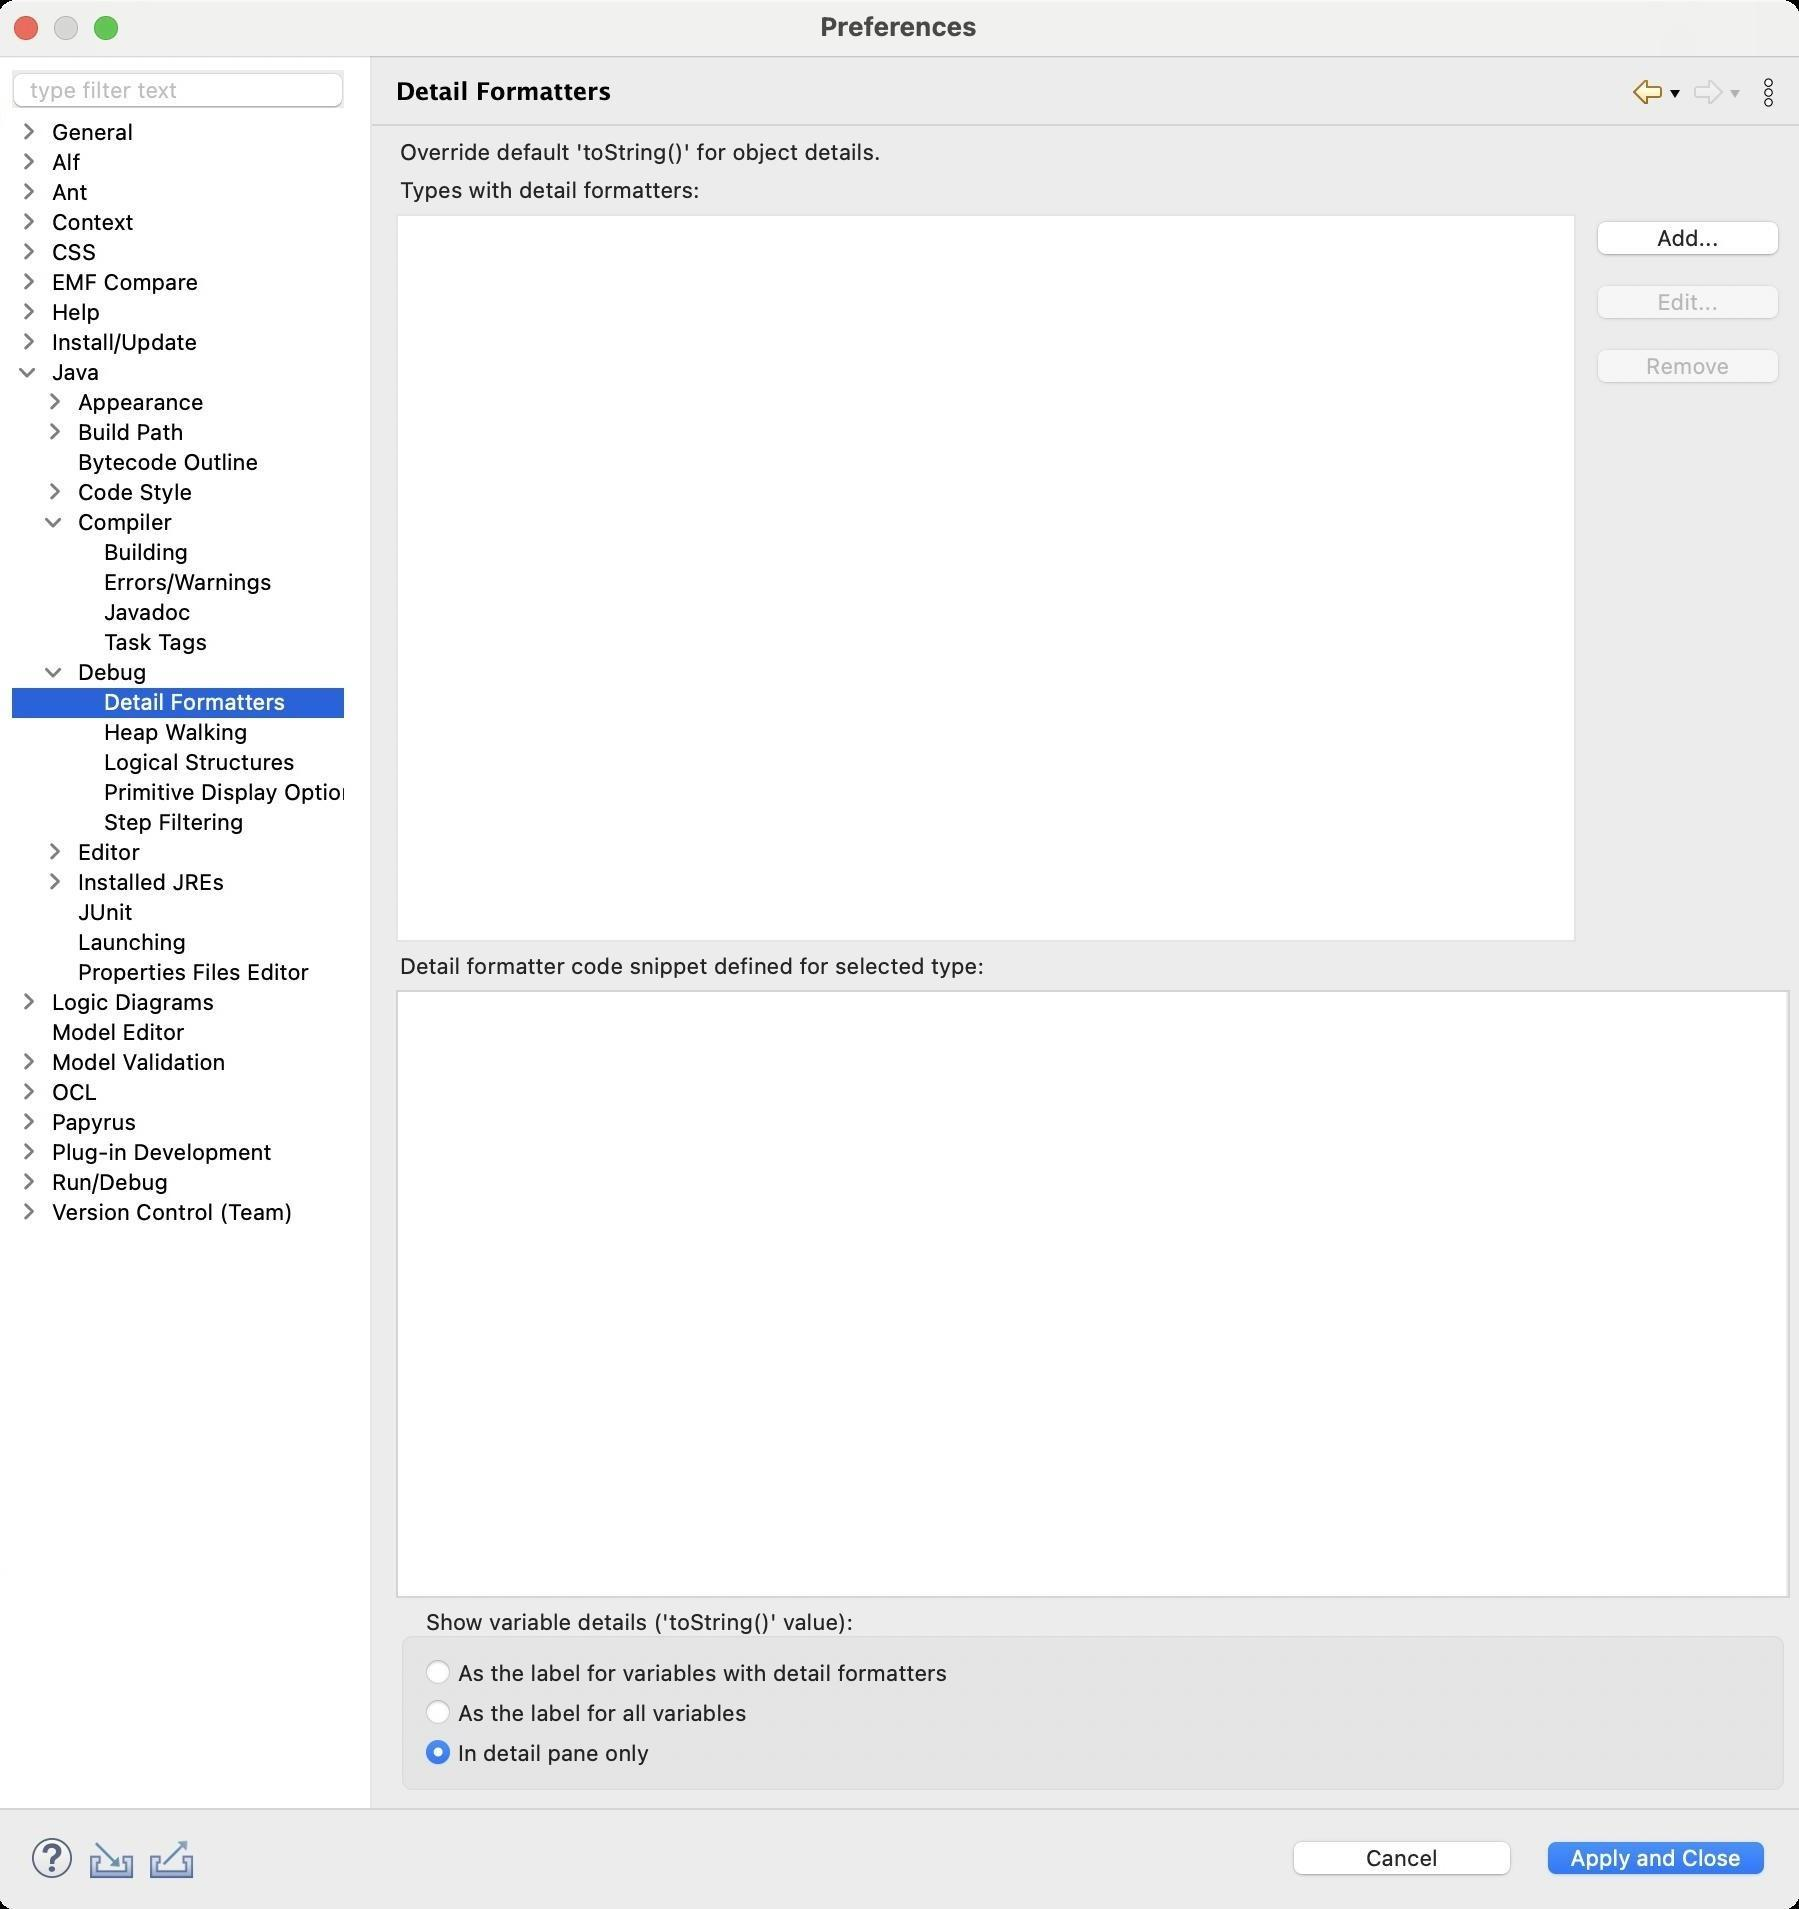
Accessibility tree:
{"name": "Preferences", "role": "AXWindow", "description": null, "role_description": "standard window", "value": null, "position": "480.00;95.00", "size": "901;955", "children": [{"name": "Apply_and_Close", "role": "AXButton", "description": null, "role_description": "button", "value": null, "position": "769.00;917.00", "size": "120;27", "children": []}, {"name": "Cancel", "role": "AXButton", "description": null, "role_description": "button", "value": null, "position": "642.00;917.00", "size": "120;27", "children": []}, {"name": null, "role": "AXToolbar", "description": null, "role_description": "toolbar", "value": null, "position": "12.00;915.00", "size": "90;30", "children": [{"name": "Help", "role": "AXCheckBox", "description": null, "role_description": "checkbox", "value": 0, "position": "12.00;915.00", "size": "30;30", "children": []}, {"name": "Import", "role": "AXButton", "description": null, "role_description": "button", "value": null, "position": "42.00;915.00", "size": "30;30", "children": []}, {"name": "Export", "role": "AXButton", "description": null, "role_description": "button", "value": null, "position": "72.00;915.00", "size": "30;30", "children": []}]}, {"name": null, "role": "AXScrollArea", "description": null, "role_description": "scroll area", "value": null, "position": "199.00;69.00", "size": "697;830", "children": [{"name": null, "role": "AXGroup", "description": null, "role_description": "group", "value": null, "position": "199.00;804.00", "size": "697;95", "children": [{"name": "In_detail_pane_only", "role": "AXRadioButton", "description": null, "role_description": "radio button", "value": 1, "position": "213.00;869.00", "size": "117;15", "children": []}, {"name": "As_the_label_for_all_variables", "role": "AXRadioButton", "description": null, "role_description": "radio button", "value": 0, "position": "213.00;849.00", "size": "166;15", "children": []}, {"name": "As_the_label_for_variables_with_detail_formatters", "role": "AXRadioButton", "description": null, "role_description": "radio button", "value": 0, "position": "213.00;829.00", "size": "266;15", "children": []}, {"name": null, "role": "AXStaticText", "description": null, "role_description": "text", "value": "Show variable details ('toString()' value):", "position": "210.00;804.00", "size": "222;14", "children": []}]}, {"name": null, "role": "AXScrollArea", "description": null, "role_description": "scroll area", "value": null, "position": "199.00;495.00", "size": "697;304", "children": [{"name": "Detail_formatter_code_snippet_defined_for_selected_type:", "role": "AXTextArea", "description": "", "role_description": "text entry area", "value": "", "position": "200.00;496.00", "size": "694;302", "children": []}, {"name": null, "role": "AXScrollBar", "description": null, "role_description": "scroll bar", "value": 1.0, "position": "200.00;782.00", "size": "695;16", "children": []}, {"name": null, "role": "AXScrollBar", "description": null, "role_description": "scroll bar", "value": 1.0, "position": "879.00;496.00", "size": "16;302", "children": []}]}, {"name": null, "role": "AXStaticText", "description": null, "role_description": "text", "value": "Detail formatter code snippet defined for selected type:", "position": "199.00;476.00", "size": "697;14", "children": []}, {"name": "Remove", "role": "AXButton", "description": null, "role_description": "button", "value": null, "position": "794.00;171.00", "size": "102;27", "children": []}, {"name": "Edit...", "role": "AXButton", "description": null, "role_description": "button", "value": null, "position": "794.00;139.00", "size": "102;27", "children": []}, {"name": "Add...", "role": "AXButton", "description": null, "role_description": "button", "value": null, "position": "794.00;107.00", "size": "102;27", "children": []}, {"name": null, "role": "AXScrollArea", "description": null, "role_description": "scroll area", "value": null, "position": "199.00;107.00", "size": "590;364", "children": [{"name": null, "role": "AXTable", "description": null, "role_description": "table", "value": null, "position": "200.00;108.00", "size": "588;362", "children": [{"name": null, "role": "AXColumn", "description": null, "role_description": "column", "value": null, "position": "200.00;108.00", "size": "15;362", "children": []}, {"name": null, "role": "AXColumn", "description": null, "role_description": "column", "value": null, "position": "215.00;108.00", "size": "6;362", "children": []}]}]}, {"name": null, "role": "AXStaticText", "description": null, "role_description": "text", "value": "Types with detail formatters:", "position": "199.00;88.00", "size": "154;14", "children": []}, {"name": null, "role": "AXStaticText", "description": null, "role_description": "text", "value": "Override default 'toString()' for object details.", "position": "199.00;69.00", "size": "697;14", "children": []}]}, {"name": null, "role": "AXToolbar", "description": "", "role_description": "toolbar", "value": null, "position": "814.00;35.00", "size": "82;22", "children": [{"name": "Back_to_Debug", "role": "AXMenuButton", "description": null, "role_description": "menu button", "value": null, "position": "814.00;35.00", "size": "22;22", "children": []}, {"name": "Forward", "role": "AXMenuButton", "description": null, "role_description": "menu button", "value": null, "position": "844.00;35.00", "size": "22;22", "children": []}, {"name": "Additional_Dialog_Actions", "role": "AXButton", "description": null, "role_description": "button", "value": null, "position": "874.00;35.00", "size": "22;22", "children": []}]}, {"name": null, "role": "AXStaticText", "description": "", "role_description": "text", "value": "Detail Formatters", "position": "196.00;35.00", "size": "611;21", "children": []}, {"name": null, "role": "AXSplitter", "description": null, "role_description": "splitter", "value": 180, "position": "180.00;28.00", "size": "5;876", "children": []}, {"name": null, "role": "AXScrollArea", "description": null, "role_description": "scroll area", "value": null, "position": "7.00;59.00", "size": "166;845", "children": [{"name": null, "role": "AXOutline", "description": null, "role_description": "outline", "value": null, "position": "7.00;59.00", "size": "178;845", "children": [{"name": null, "role": "AXRow", "description": null, "role_description": "outline row", "value": null, "position": "7.00;59.00", "size": "178;15", "children": [{"name": null, "role": "AXGroup", "description": null, "role_description": "group", "value": null, "position": "7.00;59.00", "size": "178;15", "children": [{"name": null, "role": "AXDisclosureTriangle", "description": null, "role_description": "disclosure triangle", "value": 0, "position": "9.00;59.00", "size": "12;14", "children": []}, {"name": null, "role": "AXStaticText", "description": null, "role_description": "text", "value": "General", "position": "25.00;59.00", "size": "159;14", "children": []}]}]}, {"name": null, "role": "AXRow", "description": null, "role_description": "outline row", "value": null, "position": "7.00;74.00", "size": "178;15", "children": [{"name": null, "role": "AXGroup", "description": null, "role_description": "group", "value": null, "position": "7.00;74.00", "size": "178;15", "children": [{"name": null, "role": "AXDisclosureTriangle", "description": null, "role_description": "disclosure triangle", "value": 0, "position": "9.00;74.00", "size": "12;14", "children": []}, {"name": null, "role": "AXStaticText", "description": null, "role_description": "text", "value": "Alf", "position": "25.00;74.00", "size": "159;14", "children": []}]}]}, {"name": null, "role": "AXRow", "description": null, "role_description": "outline row", "value": null, "position": "7.00;89.00", "size": "178;15", "children": [{"name": null, "role": "AXGroup", "description": null, "role_description": "group", "value": null, "position": "7.00;89.00", "size": "178;15", "children": [{"name": null, "role": "AXDisclosureTriangle", "description": null, "role_description": "disclosure triangle", "value": 0, "position": "9.00;89.00", "size": "12;14", "children": []}, {"name": null, "role": "AXStaticText", "description": null, "role_description": "text", "value": "Ant", "position": "25.00;89.00", "size": "159;14", "children": []}]}]}, {"name": null, "role": "AXRow", "description": null, "role_description": "outline row", "value": null, "position": "7.00;104.00", "size": "178;15", "children": [{"name": null, "role": "AXGroup", "description": null, "role_description": "group", "value": null, "position": "7.00;104.00", "size": "178;15", "children": [{"name": null, "role": "AXDisclosureTriangle", "description": null, "role_description": "disclosure triangle", "value": 0, "position": "9.00;104.00", "size": "12;14", "children": []}, {"name": null, "role": "AXStaticText", "description": null, "role_description": "text", "value": "Context", "position": "25.00;104.00", "size": "159;14", "children": []}]}]}, {"name": null, "role": "AXRow", "description": null, "role_description": "outline row", "value": null, "position": "7.00;119.00", "size": "178;15", "children": [{"name": null, "role": "AXGroup", "description": null, "role_description": "group", "value": null, "position": "7.00;119.00", "size": "178;15", "children": [{"name": null, "role": "AXDisclosureTriangle", "description": null, "role_description": "disclosure triangle", "value": 0, "position": "9.00;119.00", "size": "12;14", "children": []}, {"name": null, "role": "AXStaticText", "description": null, "role_description": "text", "value": "CSS", "position": "25.00;119.00", "size": "159;14", "children": []}]}]}, {"name": null, "role": "AXRow", "description": null, "role_description": "outline row", "value": null, "position": "7.00;134.00", "size": "178;15", "children": [{"name": null, "role": "AXGroup", "description": null, "role_description": "group", "value": null, "position": "7.00;134.00", "size": "178;15", "children": [{"name": null, "role": "AXDisclosureTriangle", "description": null, "role_description": "disclosure triangle", "value": 0, "position": "9.00;134.00", "size": "12;14", "children": []}, {"name": null, "role": "AXStaticText", "description": null, "role_description": "text", "value": "EMF Compare", "position": "25.00;134.00", "size": "159;14", "children": []}]}]}, {"name": null, "role": "AXRow", "description": null, "role_description": "outline row", "value": null, "position": "7.00;149.00", "size": "178;15", "children": [{"name": null, "role": "AXGroup", "description": null, "role_description": "group", "value": null, "position": "7.00;149.00", "size": "178;15", "children": [{"name": null, "role": "AXDisclosureTriangle", "description": null, "role_description": "disclosure triangle", "value": 0, "position": "9.00;149.00", "size": "12;14", "children": []}, {"name": null, "role": "AXStaticText", "description": null, "role_description": "text", "value": "Help", "position": "25.00;149.00", "size": "159;14", "children": []}]}]}, {"name": null, "role": "AXRow", "description": null, "role_description": "outline row", "value": null, "position": "7.00;164.00", "size": "178;15", "children": [{"name": null, "role": "AXGroup", "description": null, "role_description": "group", "value": null, "position": "7.00;164.00", "size": "178;15", "children": [{"name": null, "role": "AXDisclosureTriangle", "description": null, "role_description": "disclosure triangle", "value": 0, "position": "9.00;164.00", "size": "12;14", "children": []}, {"name": null, "role": "AXStaticText", "description": null, "role_description": "text", "value": "Install/Update", "position": "25.00;164.00", "size": "159;14", "children": []}]}]}, {"name": null, "role": "AXRow", "description": null, "role_description": "outline row", "value": null, "position": "7.00;179.00", "size": "178;15", "children": [{"name": null, "role": "AXGroup", "description": null, "role_description": "group", "value": null, "position": "7.00;179.00", "size": "178;15", "children": [{"name": null, "role": "AXDisclosureTriangle", "description": null, "role_description": "disclosure triangle", "value": 1, "position": "9.00;179.00", "size": "12;14", "children": []}, {"name": null, "role": "AXStaticText", "description": null, "role_description": "text", "value": "Java", "position": "25.00;179.00", "size": "159;14", "children": []}]}]}, {"name": null, "role": "AXRow", "description": null, "role_description": "outline row", "value": null, "position": "7.00;194.00", "size": "178;15", "children": [{"name": null, "role": "AXGroup", "description": null, "role_description": "group", "value": null, "position": "7.00;194.00", "size": "178;15", "children": [{"name": null, "role": "AXDisclosureTriangle", "description": null, "role_description": "disclosure triangle", "value": 0, "position": "22.00;194.00", "size": "12;14", "children": []}, {"name": null, "role": "AXStaticText", "description": null, "role_description": "text", "value": "Appearance", "position": "38.00;194.00", "size": "146;14", "children": []}]}]}, {"name": null, "role": "AXRow", "description": null, "role_description": "outline row", "value": null, "position": "7.00;209.00", "size": "178;15", "children": [{"name": null, "role": "AXGroup", "description": null, "role_description": "group", "value": null, "position": "7.00;209.00", "size": "178;15", "children": [{"name": null, "role": "AXDisclosureTriangle", "description": null, "role_description": "disclosure triangle", "value": 0, "position": "22.00;209.00", "size": "12;14", "children": []}, {"name": null, "role": "AXStaticText", "description": null, "role_description": "text", "value": "Build Path", "position": "38.00;209.00", "size": "146;14", "children": []}]}]}, {"name": null, "role": "AXRow", "description": null, "role_description": "outline row", "value": null, "position": "7.00;224.00", "size": "178;15", "children": [{"name": null, "role": "AXStaticText", "description": null, "role_description": "text", "value": "Bytecode Outline", "position": "38.00;224.00", "size": "146;14", "children": []}]}, {"name": null, "role": "AXRow", "description": null, "role_description": "outline row", "value": null, "position": "7.00;239.00", "size": "178;15", "children": [{"name": null, "role": "AXGroup", "description": null, "role_description": "group", "value": null, "position": "7.00;239.00", "size": "178;15", "children": [{"name": null, "role": "AXDisclosureTriangle", "description": null, "role_description": "disclosure triangle", "value": 0, "position": "22.00;239.00", "size": "12;14", "children": []}, {"name": null, "role": "AXStaticText", "description": null, "role_description": "text", "value": "Code Style", "position": "38.00;239.00", "size": "146;14", "children": []}]}]}, {"name": null, "role": "AXRow", "description": null, "role_description": "outline row", "value": null, "position": "7.00;254.00", "size": "178;15", "children": [{"name": null, "role": "AXGroup", "description": null, "role_description": "group", "value": null, "position": "7.00;254.00", "size": "178;15", "children": [{"name": null, "role": "AXDisclosureTriangle", "description": null, "role_description": "disclosure triangle", "value": 1, "position": "22.00;254.00", "size": "12;14", "children": []}, {"name": null, "role": "AXStaticText", "description": null, "role_description": "text", "value": "Compiler", "position": "38.00;254.00", "size": "146;14", "children": []}]}]}, {"name": null, "role": "AXRow", "description": null, "role_description": "outline row", "value": null, "position": "7.00;269.00", "size": "178;15", "children": [{"name": null, "role": "AXStaticText", "description": null, "role_description": "text", "value": "Building", "position": "51.00;269.00", "size": "133;14", "children": []}]}, {"name": null, "role": "AXRow", "description": null, "role_description": "outline row", "value": null, "position": "7.00;284.00", "size": "178;15", "children": [{"name": null, "role": "AXStaticText", "description": null, "role_description": "text", "value": "Errors/Warnings", "position": "51.00;284.00", "size": "133;14", "children": []}]}, {"name": null, "role": "AXRow", "description": null, "role_description": "outline row", "value": null, "position": "7.00;299.00", "size": "178;15", "children": [{"name": null, "role": "AXStaticText", "description": null, "role_description": "text", "value": "Javadoc", "position": "51.00;299.00", "size": "133;14", "children": []}]}, {"name": null, "role": "AXRow", "description": null, "role_description": "outline row", "value": null, "position": "7.00;314.00", "size": "178;15", "children": [{"name": null, "role": "AXStaticText", "description": null, "role_description": "text", "value": "Task Tags", "position": "51.00;314.00", "size": "133;14", "children": []}]}, {"name": null, "role": "AXRow", "description": null, "role_description": "outline row", "value": null, "position": "7.00;329.00", "size": "178;15", "children": [{"name": null, "role": "AXGroup", "description": null, "role_description": "group", "value": null, "position": "7.00;329.00", "size": "178;15", "children": [{"name": null, "role": "AXDisclosureTriangle", "description": null, "role_description": "disclosure triangle", "value": 1, "position": "22.00;329.00", "size": "12;14", "children": []}, {"name": null, "role": "AXStaticText", "description": null, "role_description": "text", "value": "Debug", "position": "38.00;329.00", "size": "146;14", "children": []}]}]}, {"name": null, "role": "AXRow", "description": null, "role_description": "outline row", "value": null, "position": "7.00;344.00", "size": "178;15", "children": [{"name": null, "role": "AXStaticText", "description": null, "role_description": "text", "value": "Detail Formatters", "position": "51.00;344.00", "size": "133;14", "children": []}]}, {"name": null, "role": "AXRow", "description": null, "role_description": "outline row", "value": null, "position": "7.00;359.00", "size": "178;15", "children": [{"name": null, "role": "AXStaticText", "description": null, "role_description": "text", "value": "Heap Walking", "position": "51.00;359.00", "size": "133;14", "children": []}]}, {"name": null, "role": "AXRow", "description": null, "role_description": "outline row", "value": null, "position": "7.00;374.00", "size": "178;15", "children": [{"name": null, "role": "AXStaticText", "description": null, "role_description": "text", "value": "Logical Structures", "position": "51.00;374.00", "size": "133;14", "children": []}]}, {"name": null, "role": "AXRow", "description": null, "role_description": "outline row", "value": null, "position": "7.00;389.00", "size": "178;15", "children": [{"name": null, "role": "AXStaticText", "description": null, "role_description": "text", "value": "Primitive Display Options", "position": "51.00;389.00", "size": "133;14", "children": []}]}, {"name": null, "role": "AXRow", "description": null, "role_description": "outline row", "value": null, "position": "7.00;404.00", "size": "178;15", "children": [{"name": null, "role": "AXStaticText", "description": null, "role_description": "text", "value": "Step Filtering", "position": "51.00;404.00", "size": "133;14", "children": []}]}, {"name": null, "role": "AXRow", "description": null, "role_description": "outline row", "value": null, "position": "7.00;419.00", "size": "178;15", "children": [{"name": null, "role": "AXGroup", "description": null, "role_description": "group", "value": null, "position": "7.00;419.00", "size": "178;15", "children": [{"name": null, "role": "AXDisclosureTriangle", "description": null, "role_description": "disclosure triangle", "value": 0, "position": "22.00;419.00", "size": "12;14", "children": []}, {"name": null, "role": "AXStaticText", "description": null, "role_description": "text", "value": "Editor", "position": "38.00;419.00", "size": "146;14", "children": []}]}]}, {"name": null, "role": "AXRow", "description": null, "role_description": "outline row", "value": null, "position": "7.00;434.00", "size": "178;15", "children": [{"name": null, "role": "AXGroup", "description": null, "role_description": "group", "value": null, "position": "7.00;434.00", "size": "178;15", "children": [{"name": null, "role": "AXDisclosureTriangle", "description": null, "role_description": "disclosure triangle", "value": 0, "position": "22.00;434.00", "size": "12;14", "children": []}, {"name": null, "role": "AXStaticText", "description": null, "role_description": "text", "value": "Installed JREs", "position": "38.00;434.00", "size": "146;14", "children": []}]}]}, {"name": null, "role": "AXRow", "description": null, "role_description": "outline row", "value": null, "position": "7.00;449.00", "size": "178;15", "children": [{"name": null, "role": "AXStaticText", "description": null, "role_description": "text", "value": "JUnit", "position": "38.00;449.00", "size": "146;14", "children": []}]}, {"name": null, "role": "AXRow", "description": null, "role_description": "outline row", "value": null, "position": "7.00;464.00", "size": "178;15", "children": [{"name": null, "role": "AXStaticText", "description": null, "role_description": "text", "value": "Launching", "position": "38.00;464.00", "size": "146;14", "children": []}]}, {"name": null, "role": "AXRow", "description": null, "role_description": "outline row", "value": null, "position": "7.00;479.00", "size": "178;15", "children": [{"name": null, "role": "AXStaticText", "description": null, "role_description": "text", "value": "Properties Files Editor", "position": "38.00;479.00", "size": "146;14", "children": []}]}, {"name": null, "role": "AXRow", "description": null, "role_description": "outline row", "value": null, "position": "7.00;494.00", "size": "178;15", "children": [{"name": null, "role": "AXGroup", "description": null, "role_description": "group", "value": null, "position": "7.00;494.00", "size": "178;15", "children": [{"name": null, "role": "AXDisclosureTriangle", "description": null, "role_description": "disclosure triangle", "value": 0, "position": "9.00;494.00", "size": "12;14", "children": []}, {"name": null, "role": "AXStaticText", "description": null, "role_description": "text", "value": "Logic Diagrams", "position": "25.00;494.00", "size": "159;14", "children": []}]}]}, {"name": null, "role": "AXRow", "description": null, "role_description": "outline row", "value": null, "position": "7.00;509.00", "size": "178;15", "children": [{"name": null, "role": "AXStaticText", "description": null, "role_description": "text", "value": "Model Editor", "position": "25.00;509.00", "size": "159;14", "children": []}]}, {"name": null, "role": "AXRow", "description": null, "role_description": "outline row", "value": null, "position": "7.00;524.00", "size": "178;15", "children": [{"name": null, "role": "AXGroup", "description": null, "role_description": "group", "value": null, "position": "7.00;524.00", "size": "178;15", "children": [{"name": null, "role": "AXDisclosureTriangle", "description": null, "role_description": "disclosure triangle", "value": 0, "position": "9.00;524.00", "size": "12;14", "children": []}, {"name": null, "role": "AXStaticText", "description": null, "role_description": "text", "value": "Model Validation", "position": "25.00;524.00", "size": "159;14", "children": []}]}]}, {"name": null, "role": "AXRow", "description": null, "role_description": "outline row", "value": null, "position": "7.00;539.00", "size": "178;15", "children": [{"name": null, "role": "AXGroup", "description": null, "role_description": "group", "value": null, "position": "7.00;539.00", "size": "178;15", "children": [{"name": null, "role": "AXDisclosureTriangle", "description": null, "role_description": "disclosure triangle", "value": 0, "position": "9.00;539.00", "size": "12;14", "children": []}, {"name": null, "role": "AXStaticText", "description": null, "role_description": "text", "value": "OCL", "position": "25.00;539.00", "size": "159;14", "children": []}]}]}, {"name": null, "role": "AXRow", "description": null, "role_description": "outline row", "value": null, "position": "7.00;554.00", "size": "178;15", "children": [{"name": null, "role": "AXGroup", "description": null, "role_description": "group", "value": null, "position": "7.00;554.00", "size": "178;15", "children": [{"name": null, "role": "AXDisclosureTriangle", "description": null, "role_description": "disclosure triangle", "value": 0, "position": "9.00;554.00", "size": "12;14", "children": []}, {"name": null, "role": "AXStaticText", "description": null, "role_description": "text", "value": "Papyrus", "position": "25.00;554.00", "size": "159;14", "children": []}]}]}, {"name": null, "role": "AXRow", "description": null, "role_description": "outline row", "value": null, "position": "7.00;569.00", "size": "178;15", "children": [{"name": null, "role": "AXGroup", "description": null, "role_description": "group", "value": null, "position": "7.00;569.00", "size": "178;15", "children": [{"name": null, "role": "AXDisclosureTriangle", "description": null, "role_description": "disclosure triangle", "value": 0, "position": "9.00;569.00", "size": "12;14", "children": []}, {"name": null, "role": "AXStaticText", "description": null, "role_description": "text", "value": "Plug-in Development", "position": "25.00;569.00", "size": "159;14", "children": []}]}]}, {"name": null, "role": "AXRow", "description": null, "role_description": "outline row", "value": null, "position": "7.00;584.00", "size": "178;15", "children": [{"name": null, "role": "AXGroup", "description": null, "role_description": "group", "value": null, "position": "7.00;584.00", "size": "178;15", "children": [{"name": null, "role": "AXDisclosureTriangle", "description": null, "role_description": "disclosure triangle", "value": 0, "position": "9.00;584.00", "size": "12;14", "children": []}, {"name": null, "role": "AXStaticText", "description": null, "role_description": "text", "value": "Run/Debug", "position": "25.00;584.00", "size": "159;14", "children": []}]}]}, {"name": null, "role": "AXRow", "description": null, "role_description": "outline row", "value": null, "position": "7.00;599.00", "size": "178;15", "children": [{"name": null, "role": "AXGroup", "description": null, "role_description": "group", "value": null, "position": "7.00;599.00", "size": "178;15", "children": [{"name": null, "role": "AXDisclosureTriangle", "description": null, "role_description": "disclosure triangle", "value": 0, "position": "9.00;599.00", "size": "12;14", "children": []}, {"name": null, "role": "AXStaticText", "description": null, "role_description": "text", "value": "Version Control (Team)", "position": "25.00;599.00", "size": "159;14", "children": []}]}]}, {"name": null, "role": "AXColumn", "description": null, "role_description": "column", "value": null, "position": "7.00;59.00", "size": "178;845", "children": []}]}, {"name": null, "role": "AXScrollBar", "description": null, "role_description": "scroll bar", "value": 0.0, "position": "7.00;888.00", "size": "166;16", "children": [{"name": null, "role": "AXValueIndicator", "description": null, "role_description": "value indicator", "value": 0.0, "position": "8.00;892.00", "size": "152;12", "children": []}, {"name": null, "role": "AXButton", "description": null, "role_description": "increment arrow button", "value": null, "position": "7.00;888.00", "size": "0;0", "children": []}, {"name": null, "role": "AXButton", "description": null, "role_description": "decrement arrow button", "value": null, "position": "7.00;888.00", "size": "0;0", "children": []}, {"name": null, "role": "AXButton", "description": null, "role_description": "increment page button", "value": null, "position": "161.00;892.00", "size": "12;12", "children": []}, {"name": null, "role": "AXButton", "description": null, "role_description": "decrement page button", "value": null, "position": "7.00;892.00", "size": "1;12", "children": []}]}]}, {"name": "type_filter_text", "role": "AXTextField", "description": null, "role_description": "search text field", "value": "", "position": "7.00;35.00", "size": "166;19", "children": []}, {"name": null, "role": "AXButton", "description": null, "role_description": "close button", "value": null, "position": "7.00;6.00", "size": "14;16", "children": []}, {"name": null, "role": "AXButton", "description": null, "role_description": "zoom button", "value": null, "position": "47.00;6.00", "size": "14;16", "children": [{"name": null, "role": "AXGroup", "description": null, "role_description": "group", "value": null, "position": "47.00;6.00", "size": "14;16", "children": [{"name": null, "role": "AXGroup", "description": null, "role_description": "group", "value": null, "position": "47.00;6.00", "size": "14;16", "children": []}]}]}, {"name": null, "role": "AXButton", "description": null, "role_description": "minimize button", "value": null, "position": "27.00;6.00", "size": "14;16", "children": []}, {"name": null, "role": "AXStaticText", "description": null, "role_description": "text", "value": "Preferences", "position": "409.00;5.00", "size": "83;16", "children": []}]}